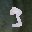
Label: 3